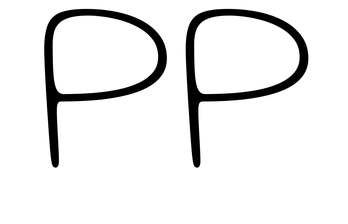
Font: Gluten_Thin